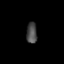
Tissue: lung
Cell type: Epithelial cells
Senescence score: 0.5436
Nuclear area (px): 220
Mean DAPI intensity: 73.091